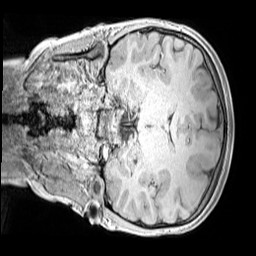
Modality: MP2RAGE
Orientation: coronal
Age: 11
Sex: male
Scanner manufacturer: siemens
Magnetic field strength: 3 T
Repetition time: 4 s
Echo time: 0.00299 s